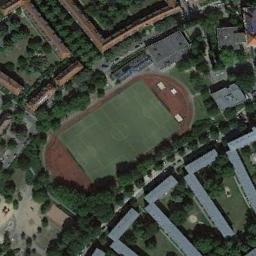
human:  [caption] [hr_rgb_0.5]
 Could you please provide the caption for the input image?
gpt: A track and field is built in the middle of a residential area, Surrounded by a lot of vegetation .

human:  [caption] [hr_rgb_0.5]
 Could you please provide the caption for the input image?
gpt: The ground track field is surrounded by some trees and lots of buildings arranged neatly .

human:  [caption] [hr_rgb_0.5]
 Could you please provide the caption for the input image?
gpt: The ground track field is surrounded by trees .

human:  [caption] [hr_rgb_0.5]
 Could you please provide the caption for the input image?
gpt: There is a straight road beside the track and field .

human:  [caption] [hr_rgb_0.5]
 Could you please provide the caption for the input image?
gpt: There are many green trees and some blue buildings beside the ground track field .